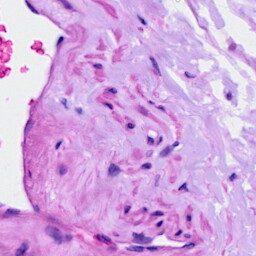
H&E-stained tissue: Ovarian